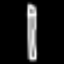
Label: pencil